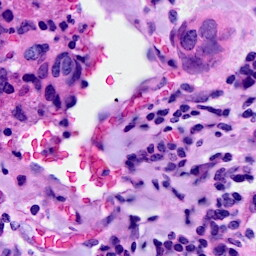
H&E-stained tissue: Breast